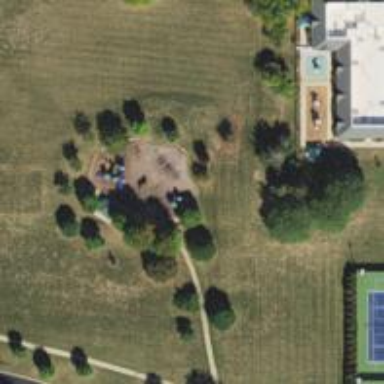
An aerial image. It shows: Playground with springy equipment.